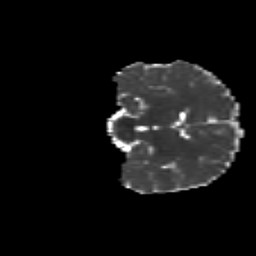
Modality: MD
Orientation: coronal
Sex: female
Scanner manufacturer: siemens
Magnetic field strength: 3 T
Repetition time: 5 s
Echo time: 0.071 s